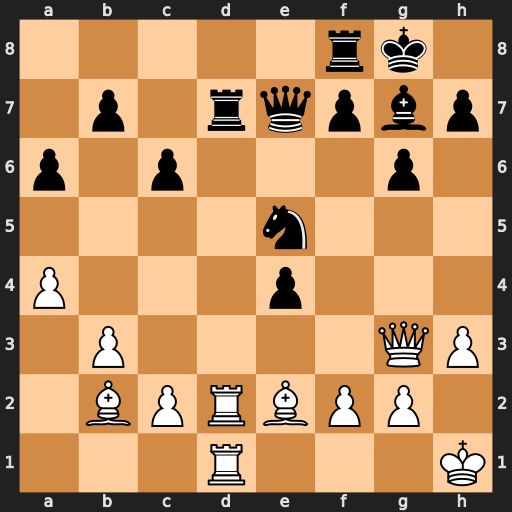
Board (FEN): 5rk1/1p1rqpbp/p1p3p1/4n3/P3p3/1P4QP/1BPRBPP1/3R3K
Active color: w
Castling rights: -
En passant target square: -
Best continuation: Rxd7 Nxd7 Bxg7 Kxg7 Qc7